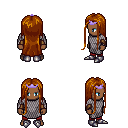
a pixel art fantasy rpg character, male body template, human, dark skin, chain mail, red pants, brunette extra-long hairstyle, purple tiara, leather bracers, metal boots, four views (front, back, left, right), 2x2 character sprite sheet, small pixel art, hard edges, no anti-aliasing